Field crop: tomato
Growth stage: 2
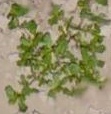
Species: portulaca